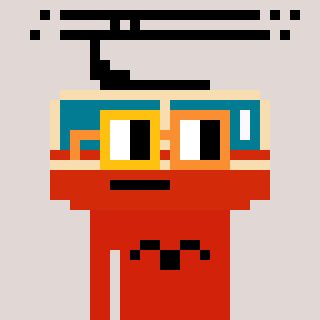
a pixel art character with square yellow and orange glasses, a tram wagon-shaped head and a red-colored body on a warm background